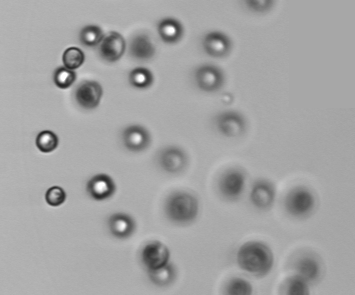
Label: Phaeocystis